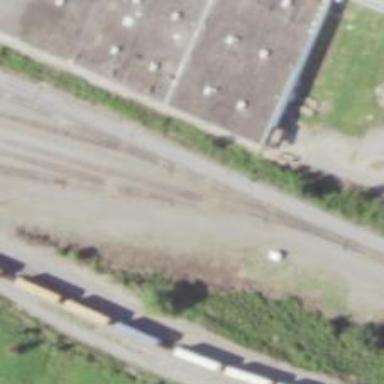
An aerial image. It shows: Railway yard.